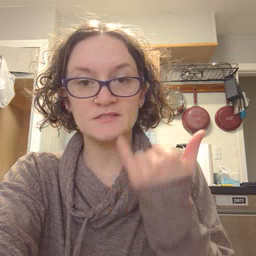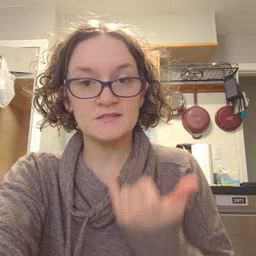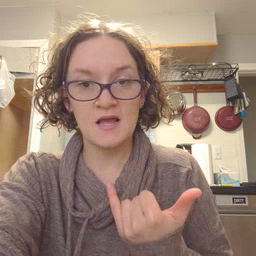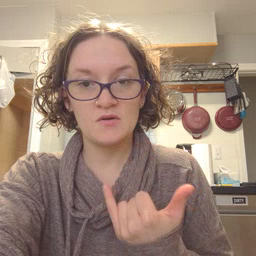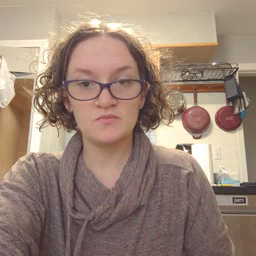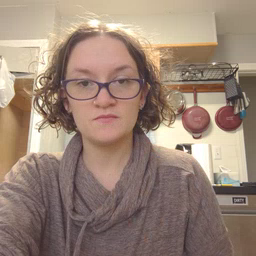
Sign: now